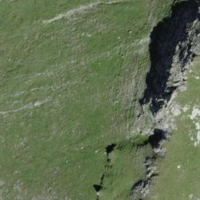
EUNIS habitat code: 26
Species observed at this site:
Crepis aurea